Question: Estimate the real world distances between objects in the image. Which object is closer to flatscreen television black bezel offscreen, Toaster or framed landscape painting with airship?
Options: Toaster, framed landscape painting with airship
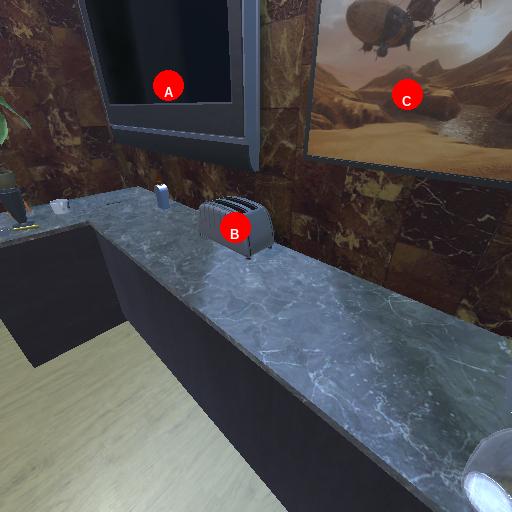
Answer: Toaster